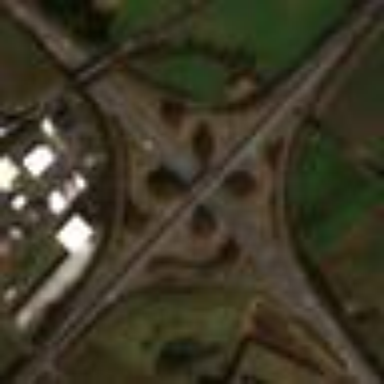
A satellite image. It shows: Motorway interchange.